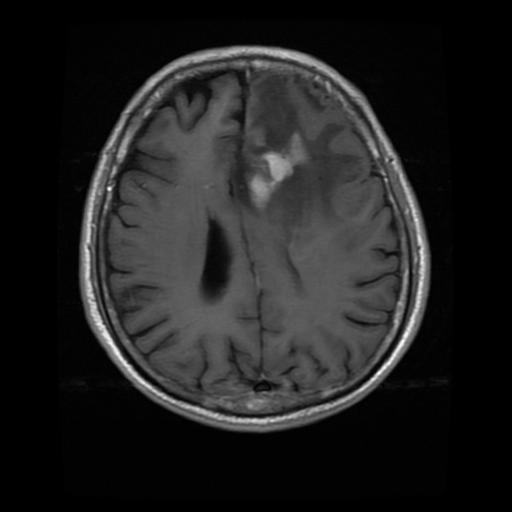
Label: glioma